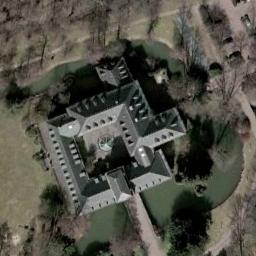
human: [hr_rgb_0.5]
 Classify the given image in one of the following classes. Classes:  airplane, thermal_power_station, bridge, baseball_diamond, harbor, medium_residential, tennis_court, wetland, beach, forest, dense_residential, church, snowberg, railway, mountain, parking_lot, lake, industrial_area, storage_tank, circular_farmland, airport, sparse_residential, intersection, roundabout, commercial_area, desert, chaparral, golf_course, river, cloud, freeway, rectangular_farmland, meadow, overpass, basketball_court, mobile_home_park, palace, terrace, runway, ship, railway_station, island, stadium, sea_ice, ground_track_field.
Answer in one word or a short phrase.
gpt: church